Question: I'm kinda desperate right now :/
I have a Tab Bar Controller with 4 Items. In the 4. Tab I included a webView which shows a list of pdf's. If I open a PDF in the webView there is no way to go back to the main webView with the links. Is there a way by re-clicking the 4. TabBar to reload the View? If I change from the 3. to the 4. tabbar it works (viewWillAppear).

Someone told me, that the following method should work:
'''
- (void)tabBarController:(UITabBarController *)tabBarController didSelectViewController:(UIViewController *)viewController{
if ([viewController isKindOfClass:[UIColor class]]) {
//Try this if you're pushing the webView in another ViewController
[viewController.navigationController popToRootViewControllerAnimated:YES];
//or access to your webView and call goBack();
}
'''
}
but actually I have no idea in which file I should insert that method. (See print Screen)
Thanks a LOT in advance for your help guys!
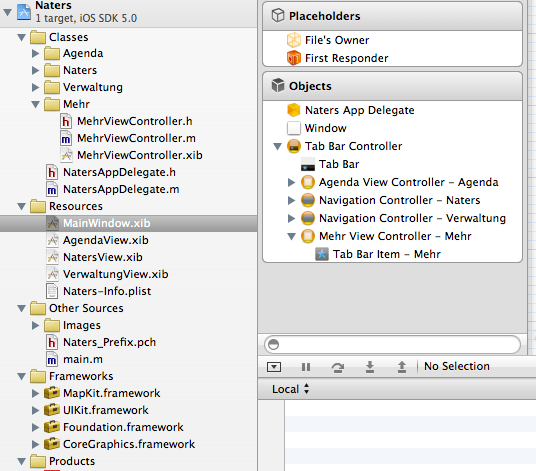
Answer: 1. Subclass UITabBarController
1.1. Cmd+N and create a new instance of NSObject class, and name it TabBarController
1.2. in 'TabBarController.h' replace 'NSObject' so that it reads '@interface TabBarController : UITabBarController <UITabBarControllerDelegate>'
1.3. in 'TabBarController.m' add this:
'''
- (id) init
{
self = [super init];
if (self)
{
self.delegate = self;
}
return self;
}
'''
1.4. and this
'''
- (void)tabBarController:(UITabBarController *)tabBarController
didSelectViewController:(UIViewController *)viewController
{
// Is this the view controller type you are interested in?
if ([viewController isKindOfClass:[MehrViewController class]])
{
// call appropriate method on the class, e.g. updateView or reloadView
[(MehrViewController *) viewController updateView];
}
}
'''
1.5. In IB, Inspection, change the class of Tab Bar Controller to 'TabBarController' (instead of 'UITabBarController')
1.6. You also need to include 'MehrViewController.h' in 'TabBarController.m'
---
in MehrViewController.m (as you posted in your question, assuming it has a webView)
> '''
// An example of implementing reloadView
- (void)reloadView {
[self.webView reload];
}
'''